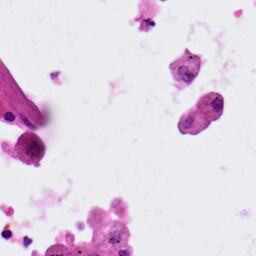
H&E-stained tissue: Lung